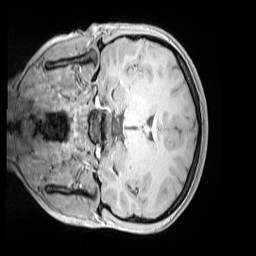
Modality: MP2RAGE
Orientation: coronal
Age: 11
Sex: female
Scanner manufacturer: siemens
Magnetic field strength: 3 T
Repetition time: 4 s
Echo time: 0.00303 s